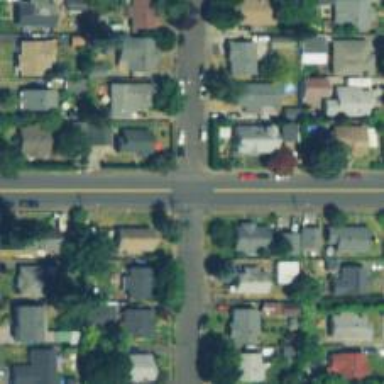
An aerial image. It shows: Residential road with sidewalk on the left.